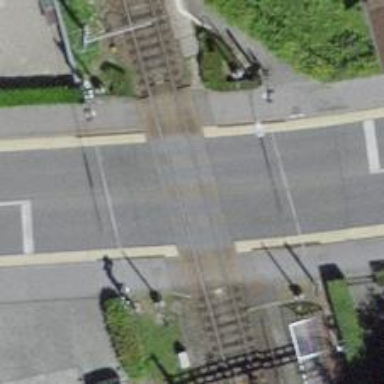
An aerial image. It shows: Automatic barrier level crossing with double half barrier.